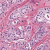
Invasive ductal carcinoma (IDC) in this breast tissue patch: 1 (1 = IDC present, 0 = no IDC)